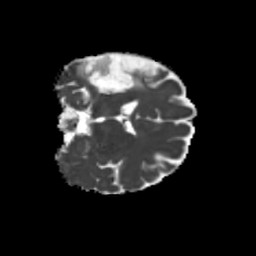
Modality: MD
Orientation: coronal
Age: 36
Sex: female
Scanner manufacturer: siemens
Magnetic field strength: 3 T
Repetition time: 5.25 s
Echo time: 0.08 s